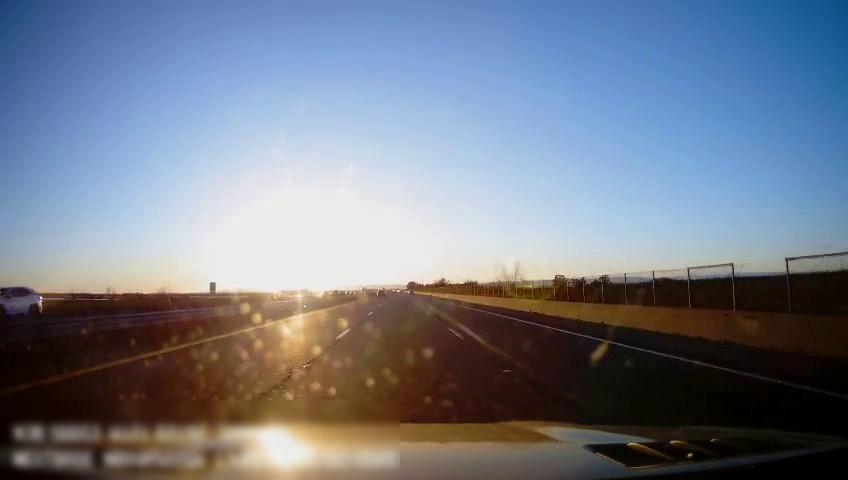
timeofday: Day
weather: Sunny
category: Drivable Space
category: Vehicles | Car
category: Lanes | Alternate Lane
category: Lanes | Current Lane
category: Lanes | Current Lane
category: Lanes | Alternate Lane